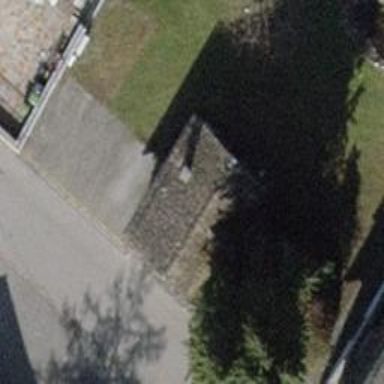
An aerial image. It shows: Pavilion building.